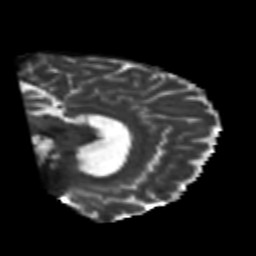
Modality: T2w
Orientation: sagittal
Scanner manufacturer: siemens
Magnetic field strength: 3 T
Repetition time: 6.8 s
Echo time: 0.093 s